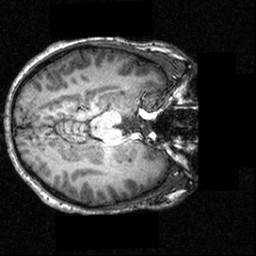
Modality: T1w
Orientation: axial
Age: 20
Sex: male
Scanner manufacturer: siemens
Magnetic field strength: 3.951 T
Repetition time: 1.5 s
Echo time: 0.00335 s